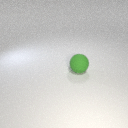
large green rubber sphere